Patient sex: M
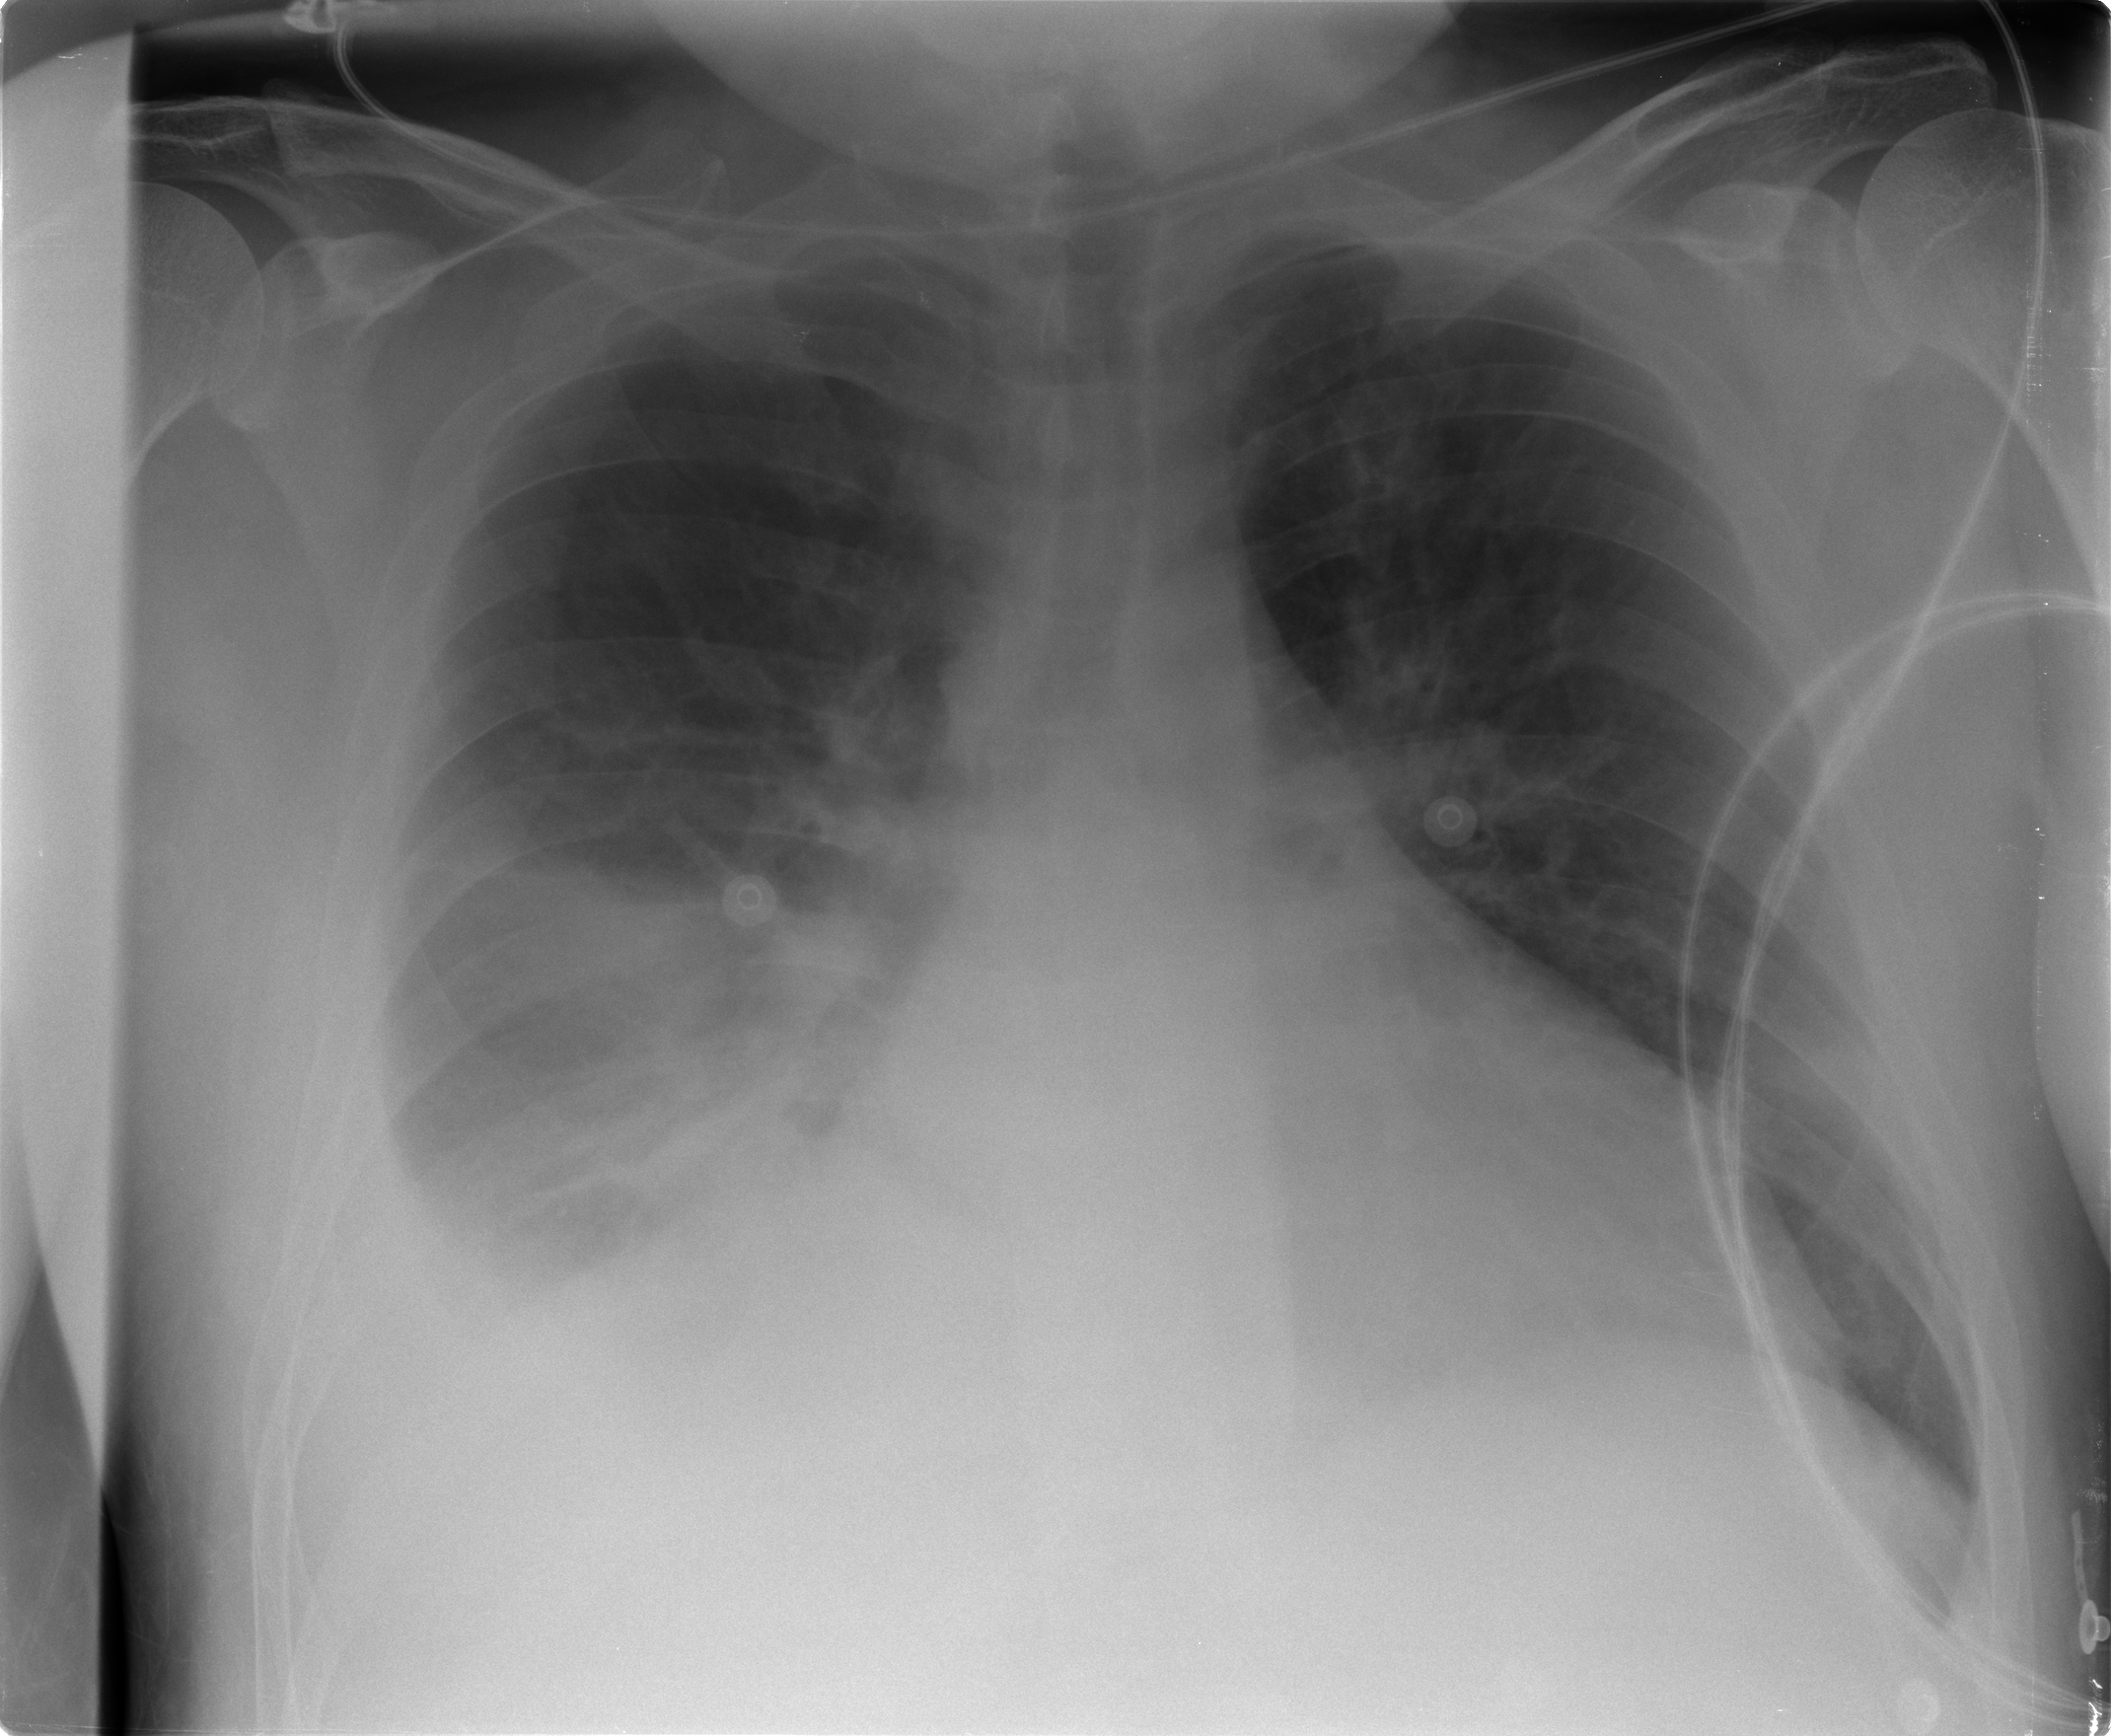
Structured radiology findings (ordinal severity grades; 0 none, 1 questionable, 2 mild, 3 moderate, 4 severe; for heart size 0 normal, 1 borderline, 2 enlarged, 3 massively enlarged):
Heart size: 2
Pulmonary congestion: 2
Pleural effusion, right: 2
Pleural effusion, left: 1
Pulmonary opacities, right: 2
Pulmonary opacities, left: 0
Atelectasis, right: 2
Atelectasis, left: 2